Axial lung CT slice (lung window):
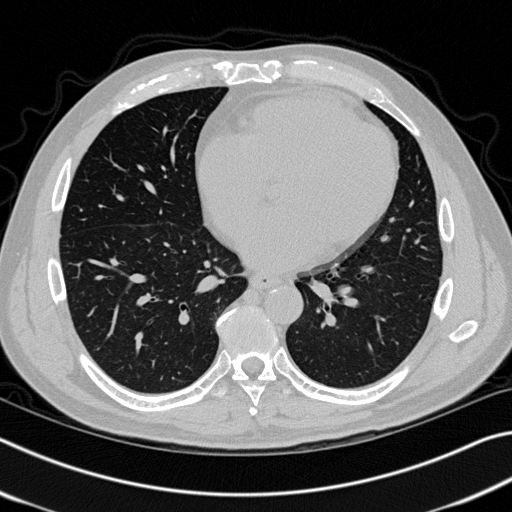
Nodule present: no